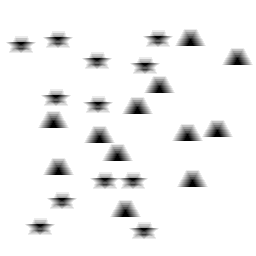
Squares: 0
Triangles: 12
Stars: 12
Total shapes: 24